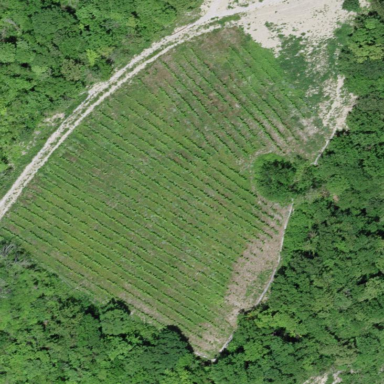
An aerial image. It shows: Beautiful vineyard in the countryside.